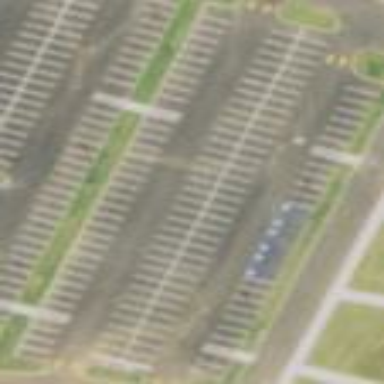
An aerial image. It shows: Parking area.